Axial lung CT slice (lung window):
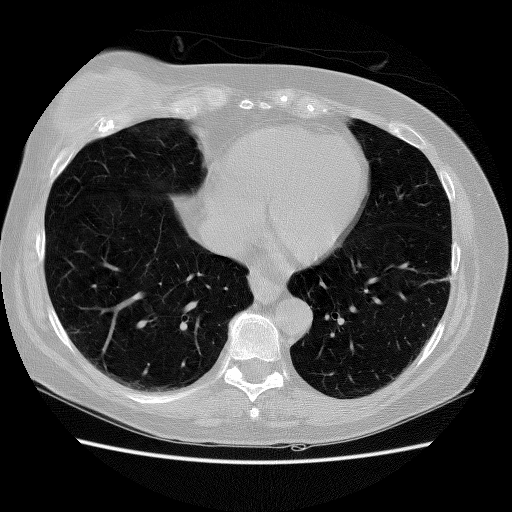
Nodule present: no